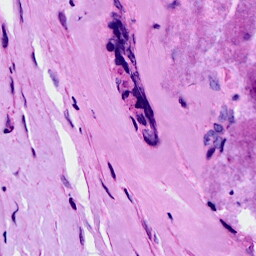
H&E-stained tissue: Breast